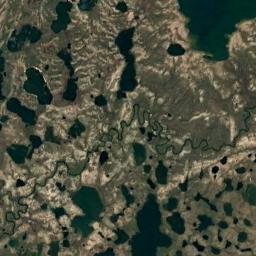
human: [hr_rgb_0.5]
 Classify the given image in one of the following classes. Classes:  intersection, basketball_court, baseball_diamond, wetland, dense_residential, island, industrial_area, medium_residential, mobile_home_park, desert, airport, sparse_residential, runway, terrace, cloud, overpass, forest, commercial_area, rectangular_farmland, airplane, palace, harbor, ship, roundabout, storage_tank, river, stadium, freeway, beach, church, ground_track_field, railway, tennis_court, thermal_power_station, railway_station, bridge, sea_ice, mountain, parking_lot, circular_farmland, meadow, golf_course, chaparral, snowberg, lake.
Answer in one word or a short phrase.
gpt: wetland